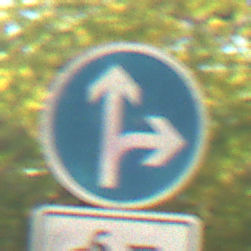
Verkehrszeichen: VorgeschriebeneFahrtrichtungGeradeausOderRechts
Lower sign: EinspurigeFahrzeugeFrei2
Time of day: MorningAfternoon
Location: Outdoor (Nature)
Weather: PartlyCloudy
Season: NotSpecified
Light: Natural